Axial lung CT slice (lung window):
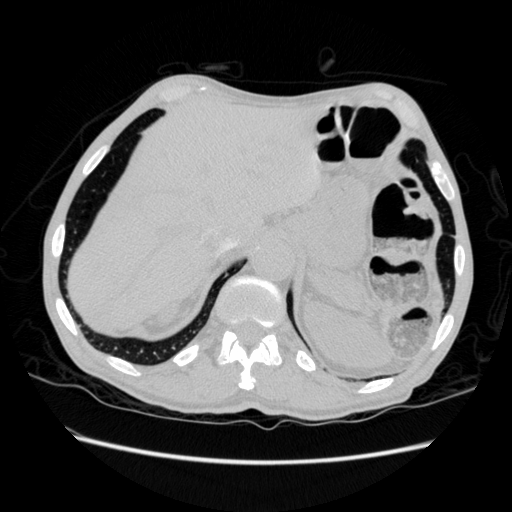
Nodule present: no